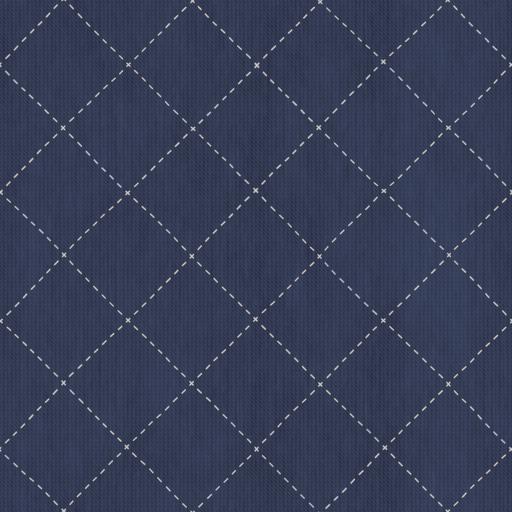
Tags: blue diamond fabric rectangle square